Question: IDEA shows a warning if a increment with or operators.
It can only be fixed if I increment in a explicit way .

Is it a bug or a feature?
Ok, it's a feature of IDEA. But it seems to me wrong. We obviously can't increment something without accessing the initial state. Would we have operator overloading we can think of as of a function with argument .
So, the question is: is it possible to change this behavior in IDEA?
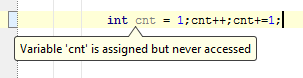
Answer: Its a feature, you can customise which ones show and what level of warning they give in Intellij by going to -
There is a huge list which you can turn on and off or customise.
This one is due to the variable is never used even though you are incrementing it, it is never explicitly read by another statement.
And if you do 'i = i + 1' it still gives that warning just on the new assignment like so (well that's a new warning I see now)

The warning you are after is in -
You can configure this for what it checks or to ignore with special annotations but not how it behaves in your instance.
I think that it is still valid for the IDE to give that warning as the operations and are only accessing it to assign it to itself... what the point if you are then not using it elsewhere.